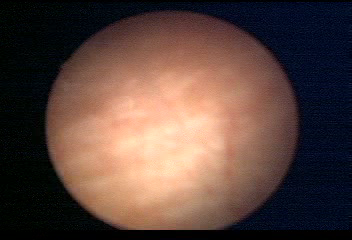
Modality: WLC
Class: Normal mucosa
Bladder cancer association: No